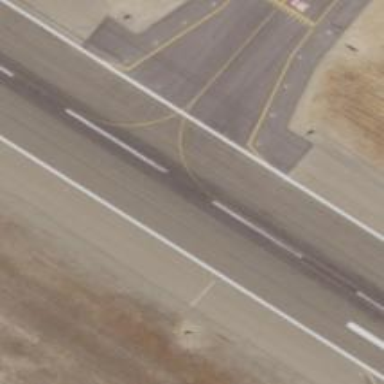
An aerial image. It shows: Image of taxiway at airport.